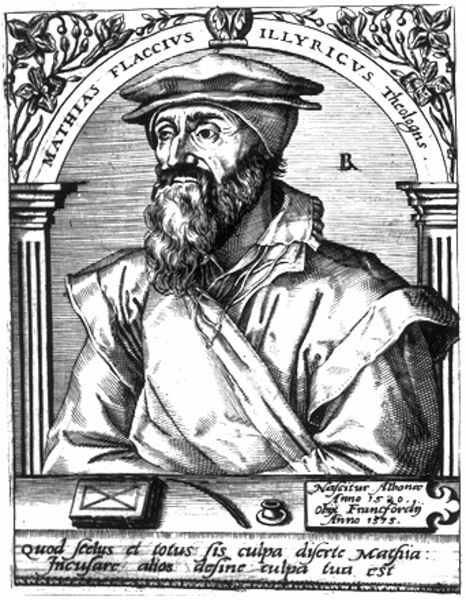
Titel: Bildnis des Matthias Flacius Illyricus
Künstler: Matthaeus (d.Ä.) Becker
Institution: (Seriendruck)
Schlagwörter: feder, mann, schatten, umhang, weiß, blumen, grau, hut, licht, mund, nase, profil, schwarz, skizze, stirn, säule, säulen, zeichnung, ornament, bart, hemd, jacke, kappe, architektur, augen, falten, kragen, rahmen, ärmel, bildnis, portrait, porträt, mantel, schnur, pflanzen, locken, kopfbedeckung, schrift, bogen, grafik, graphik, rand, tafel, inschrift, streng, datum, floral, dreiviertelprofil, name, arkade, offen, buch, druck, schnitt, monogramm, schraffur, stich, titel, dreiviertel, hakennase, illustration, schwarzweiß, text, hässlich, fass, tinte, wappen, halbprofil, runzeln, brief, krage, kanneluren, tintenfass, ornamentik, kupferstich, schreibfeder, federkiel, latein, lateinisch, schriftfeld, umschrift, seriendruck, drukc, überkreuz, theologe, täfelchen, mütz, mathias, verschrumpelt, tafal, 1520, flaccius, illyrien